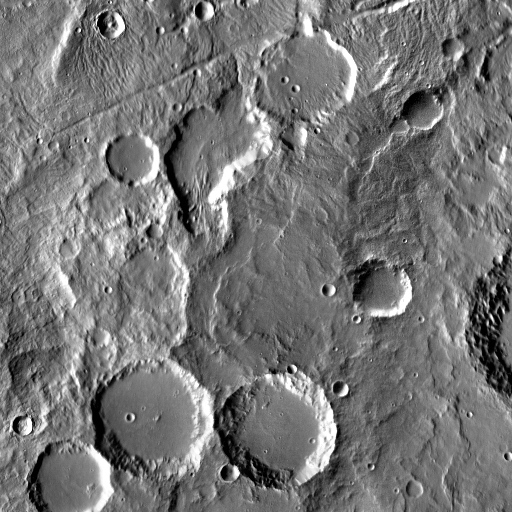
Crater classes present: Background, Other, Buried, Secondary